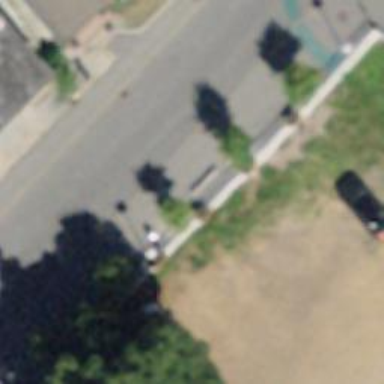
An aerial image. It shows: Bench.